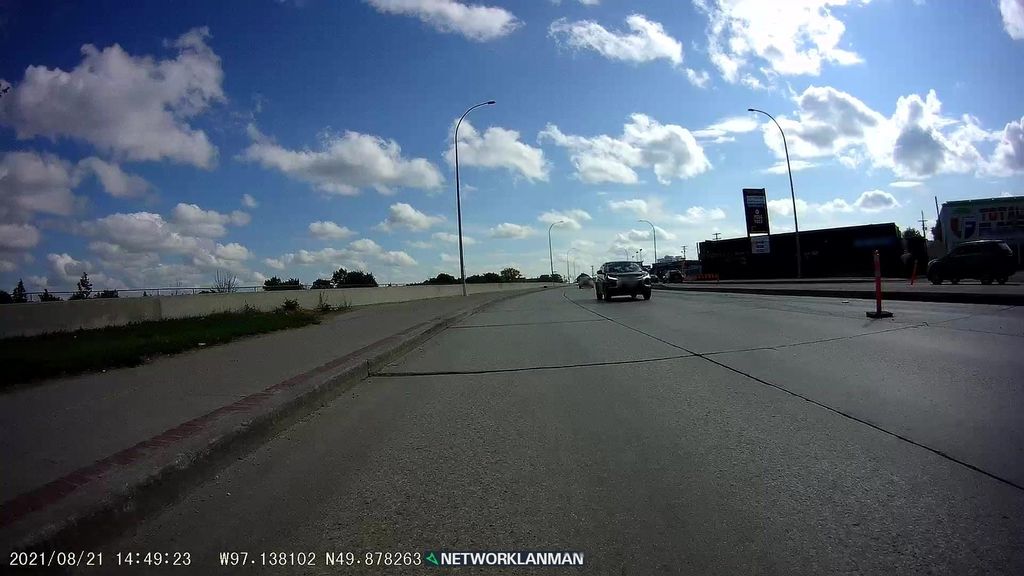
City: winnipeg